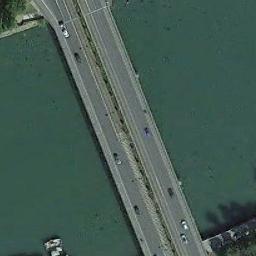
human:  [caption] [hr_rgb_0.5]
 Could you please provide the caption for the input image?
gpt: A bridge connects the land on both sides of the turquoise river  There are many cars on the bridge .

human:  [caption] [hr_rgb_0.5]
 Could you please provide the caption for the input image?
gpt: Two bridges built on a dark green river and some cars on the bridge .

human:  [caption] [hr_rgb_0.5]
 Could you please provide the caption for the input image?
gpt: Most of the area the bridge crosses is bare land .

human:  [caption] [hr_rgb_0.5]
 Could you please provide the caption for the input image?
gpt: There is a bridge with some cars over the river next to a boat .

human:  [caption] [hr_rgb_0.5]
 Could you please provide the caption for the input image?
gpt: There are many cars on the bridge .